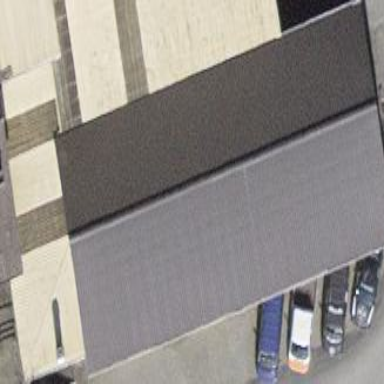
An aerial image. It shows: Industrial building.